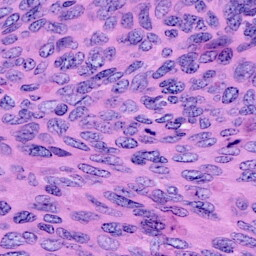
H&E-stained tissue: Cervix